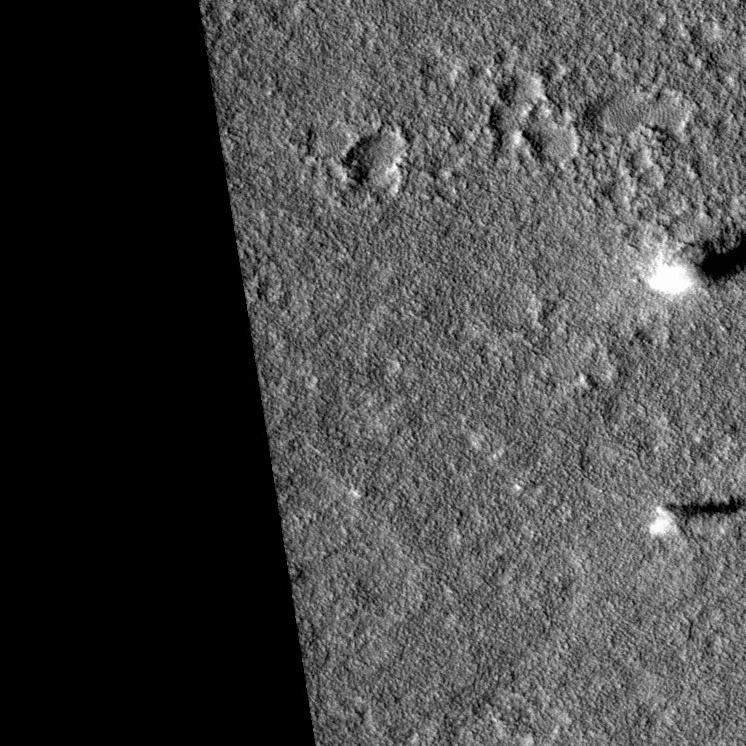
Label: dustdevil, dustdevil